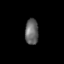
Tissue: skin
Cell type: Epithelial cells
Senescence score: 0.2614
Nuclear area (px): 334
Mean DAPI intensity: 101.838